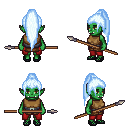
a pixel art fantasy rpg character, female body template, orc, green skin, leather chest armor, red pants, white cyan extra-long topknot hairstyle, ghillies, spear, four views (front, back, left, right), 2x2 character sprite sheet, small pixel art, hard edges, no anti-aliasing